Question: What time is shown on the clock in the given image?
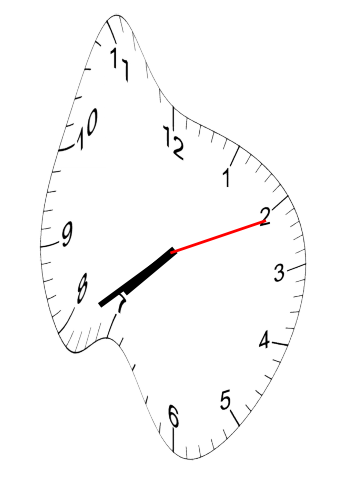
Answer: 07:39:11